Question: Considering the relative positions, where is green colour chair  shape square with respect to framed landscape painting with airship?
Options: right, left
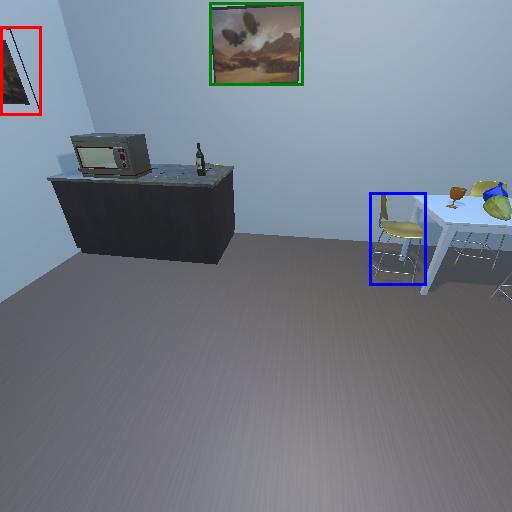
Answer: right